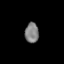
Tissue: lung
Cell type: Epithelial cells
Senescence score: 0.1977
Nuclear area (px): 272
Mean DAPI intensity: 126.515